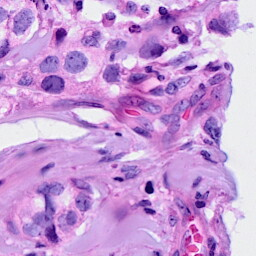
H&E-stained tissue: Breast